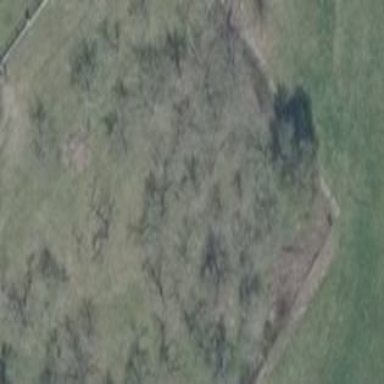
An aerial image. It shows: Orchard.